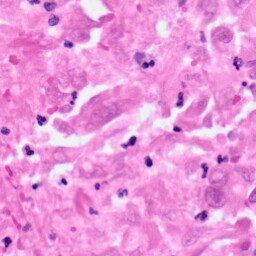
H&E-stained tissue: Pancreatic